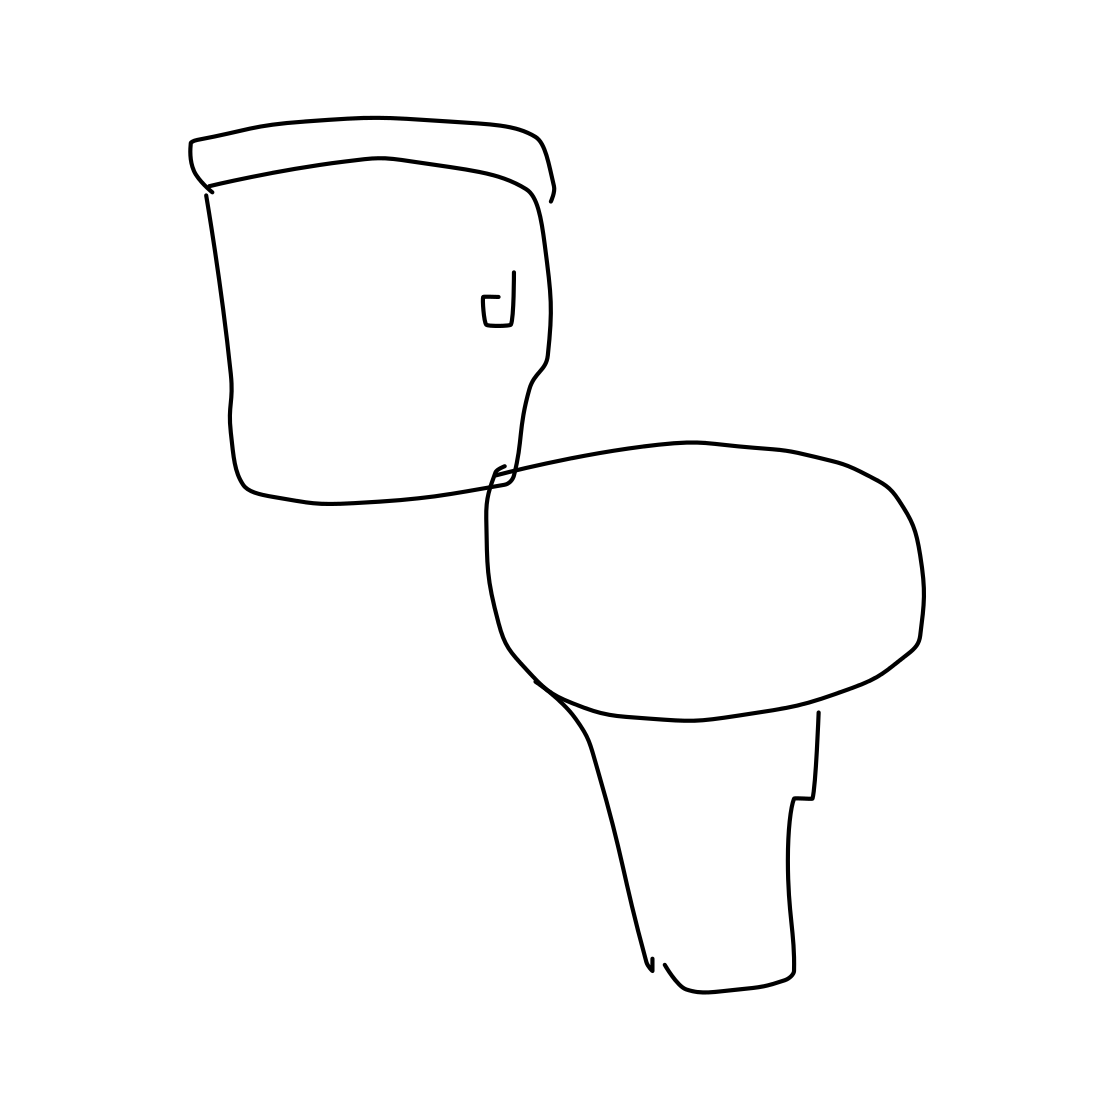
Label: toilet